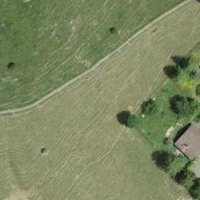
EUNIS habitat code: 24
Species observed at this site:
Cruciata laevipes
Campanula rotundifolia